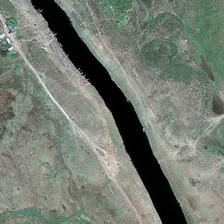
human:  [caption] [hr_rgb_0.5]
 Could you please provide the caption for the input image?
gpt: green fields are planted on both sides of the river .

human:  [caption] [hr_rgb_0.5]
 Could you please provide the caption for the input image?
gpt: there is a long river in the middle of the land .

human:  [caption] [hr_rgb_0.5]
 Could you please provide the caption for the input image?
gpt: there is a long river in the middle of the land .

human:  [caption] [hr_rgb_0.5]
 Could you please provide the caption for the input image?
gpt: green fields are planted on both sides of the river .

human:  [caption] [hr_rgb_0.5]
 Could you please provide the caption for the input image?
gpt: there is a long river in the middle of the land .